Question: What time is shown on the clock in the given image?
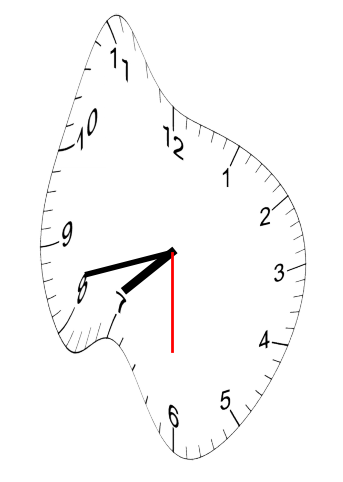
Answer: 07:42:30